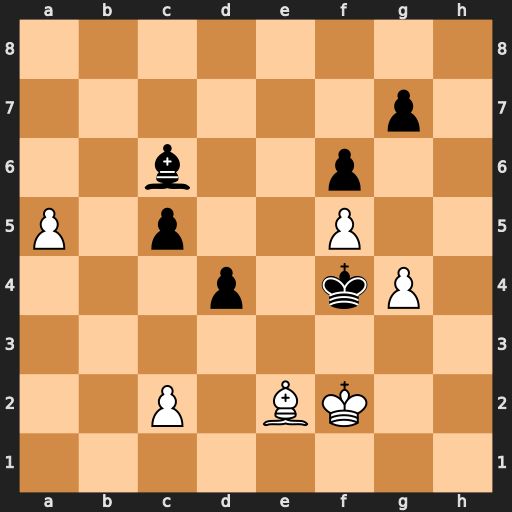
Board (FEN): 8/6p1/2b2p2/P1p2P2/3p1kP1/8/2P1BK2/8
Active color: w
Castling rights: -
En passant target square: -
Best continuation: a6 Bd5 a7